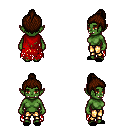
a pixel art fantasy rpg character, female body template, orc, green skin, red tattered cape, gold greaves, brown short topknot hairstyle, black slippers, four views (front, back, left, right), 2x2 character sprite sheet, small pixel art, hard edges, no anti-aliasing